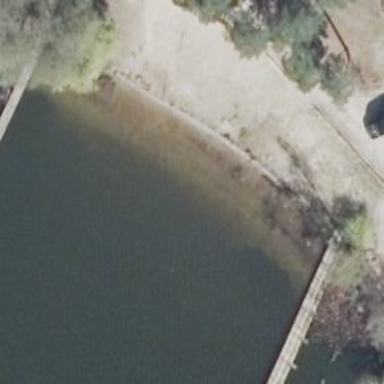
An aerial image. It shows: Swimming area for leisure on land designed for swimming sports.